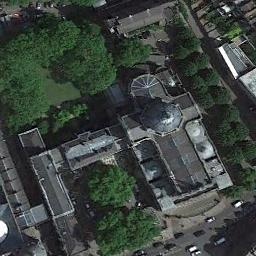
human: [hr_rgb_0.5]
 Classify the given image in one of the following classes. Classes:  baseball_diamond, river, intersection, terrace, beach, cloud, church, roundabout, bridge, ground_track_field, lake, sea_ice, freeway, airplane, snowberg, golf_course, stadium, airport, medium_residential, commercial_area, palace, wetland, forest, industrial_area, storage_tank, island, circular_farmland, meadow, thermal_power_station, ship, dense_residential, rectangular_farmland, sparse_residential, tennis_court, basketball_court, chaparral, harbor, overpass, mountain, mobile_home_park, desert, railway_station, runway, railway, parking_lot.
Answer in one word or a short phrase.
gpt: church